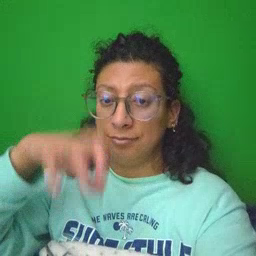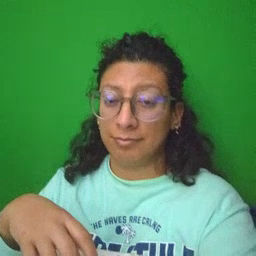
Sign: rain